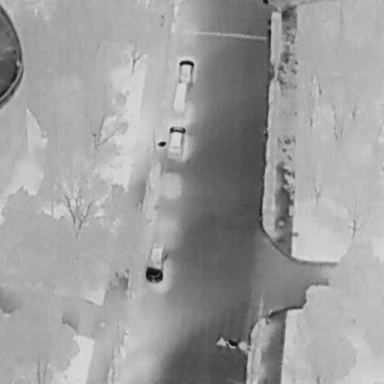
There are four Cars in the infrared image.